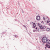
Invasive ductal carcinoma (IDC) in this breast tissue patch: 0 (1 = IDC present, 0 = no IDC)